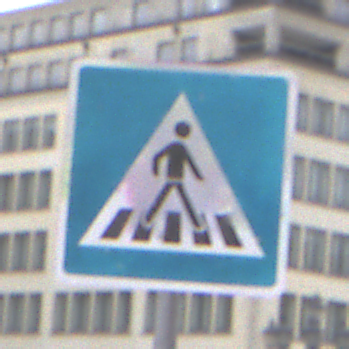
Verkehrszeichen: FussgaengerueberwegLinks
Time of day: Midday
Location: Outdoor (Urban)
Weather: Overcast
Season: NotSpecified
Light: Natural